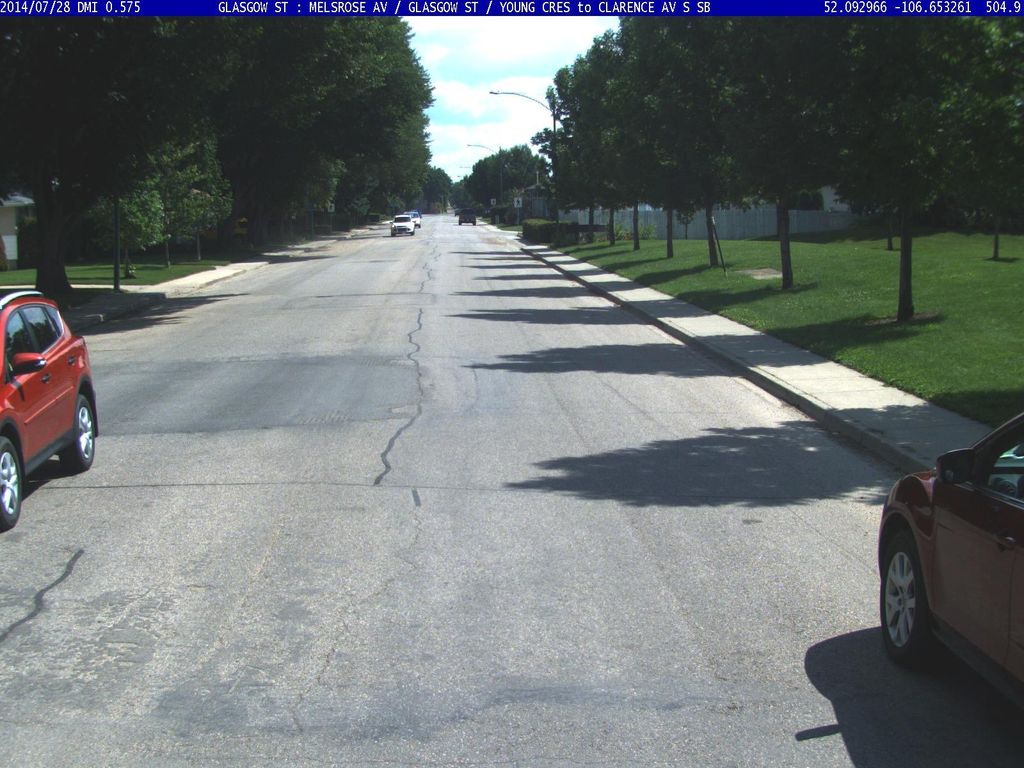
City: saskatoon